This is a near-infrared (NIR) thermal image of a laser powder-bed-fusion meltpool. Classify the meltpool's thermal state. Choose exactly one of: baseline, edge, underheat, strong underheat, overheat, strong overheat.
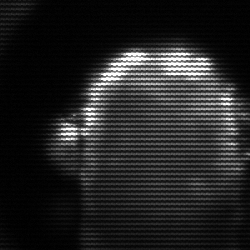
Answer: baseline